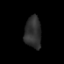
Tissue: prostate
Cell type: Fibroblasts
Senescence score: 0.6908
Nuclear area (px): 506
Mean DAPI intensity: 47.071